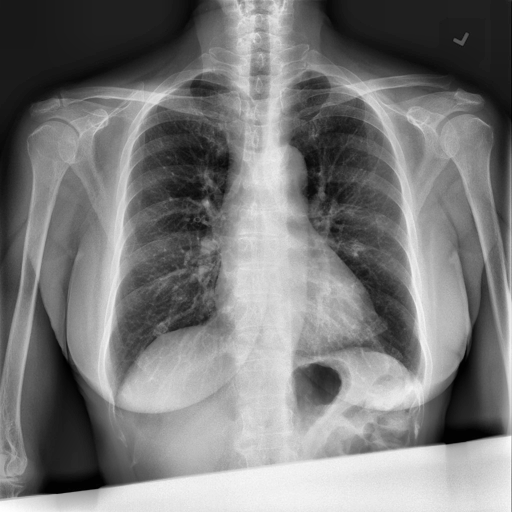
Finding: NORMAL